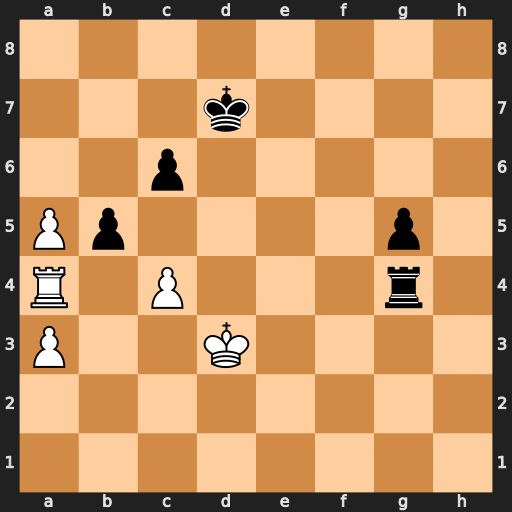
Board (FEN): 8/3k4/2p5/Pp4p1/R1P3r1/P2K4/8/8
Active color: w
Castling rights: -
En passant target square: -
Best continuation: a6 bxa4 a7